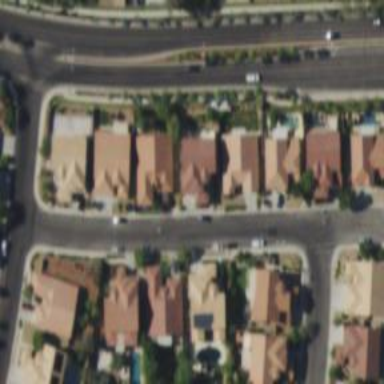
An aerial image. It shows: Residential road.